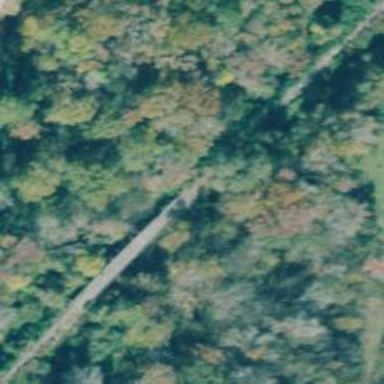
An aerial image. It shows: Disused railway bridge.